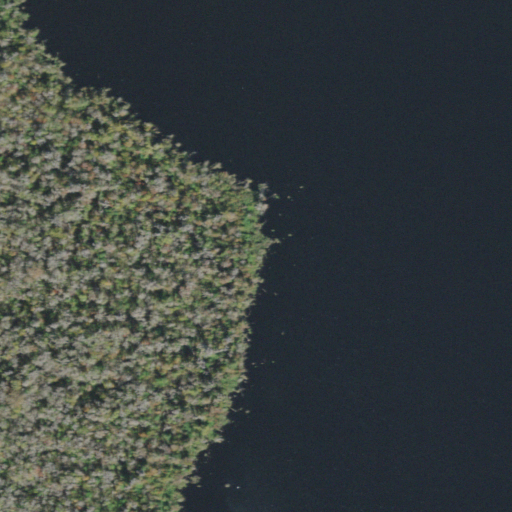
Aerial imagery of cape in Florida named Willow Point containing open water and woody wetlands